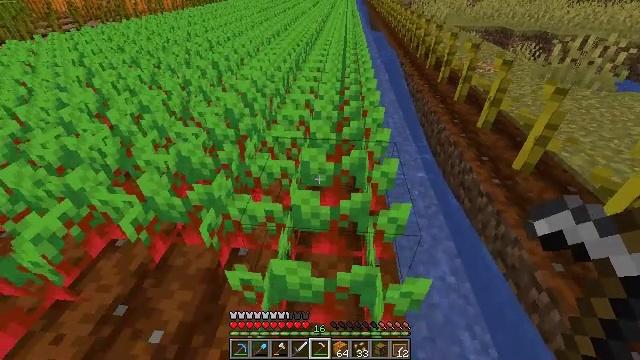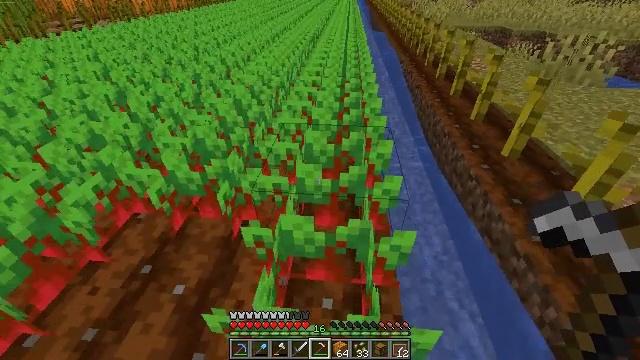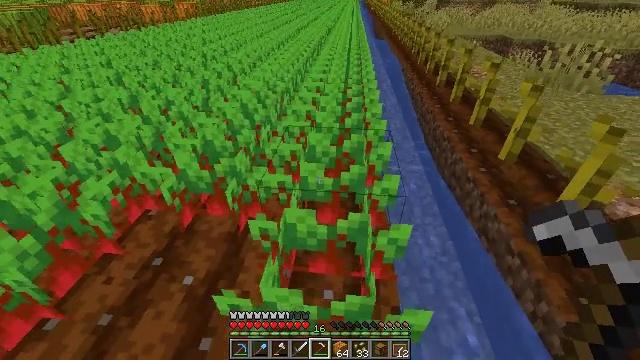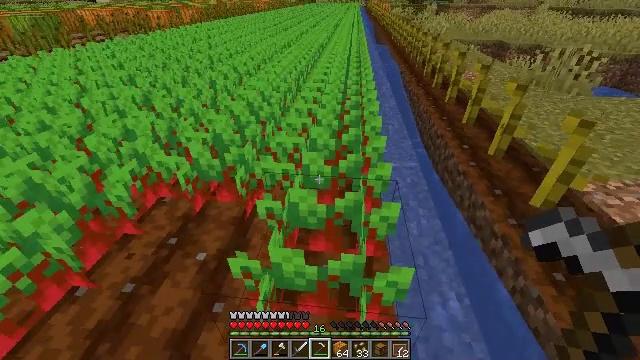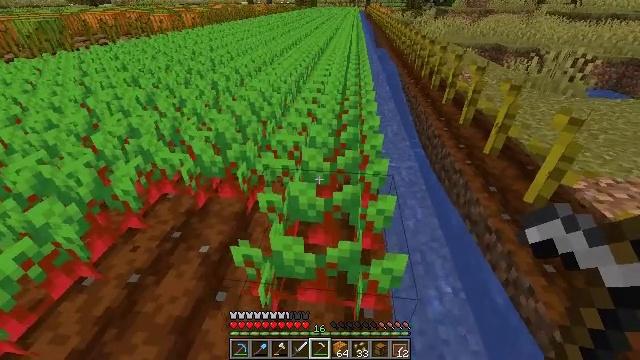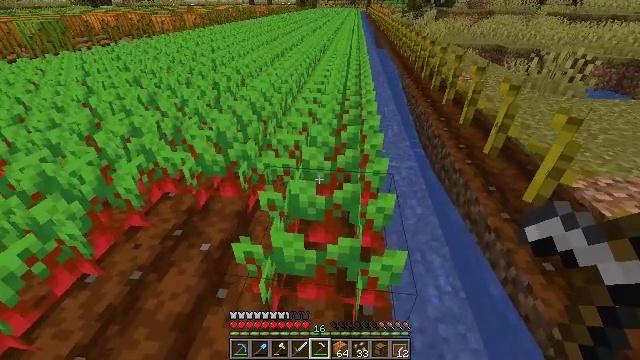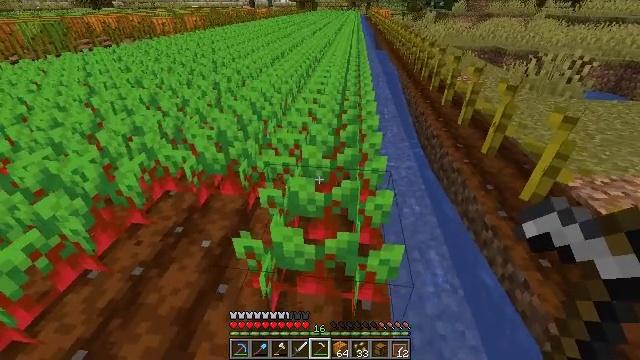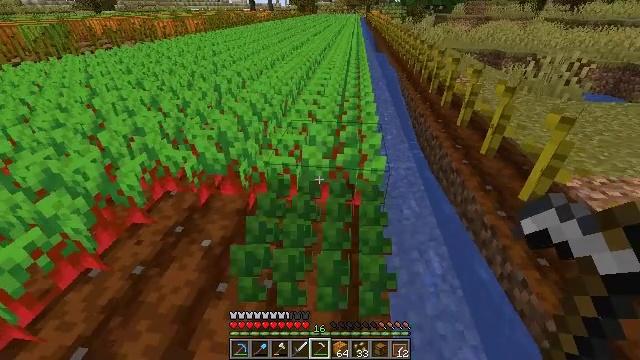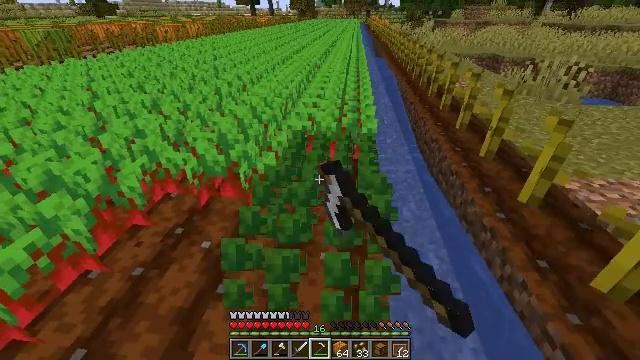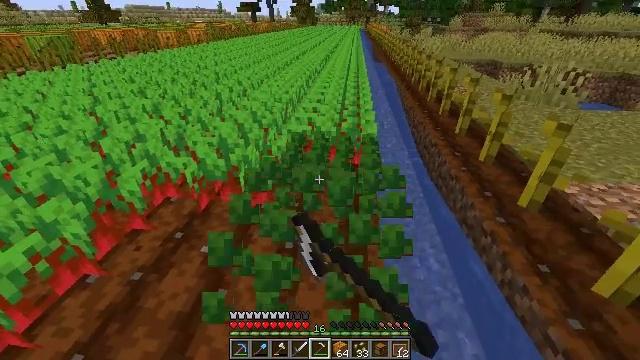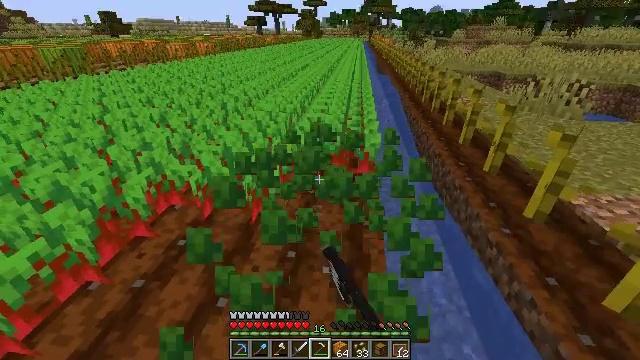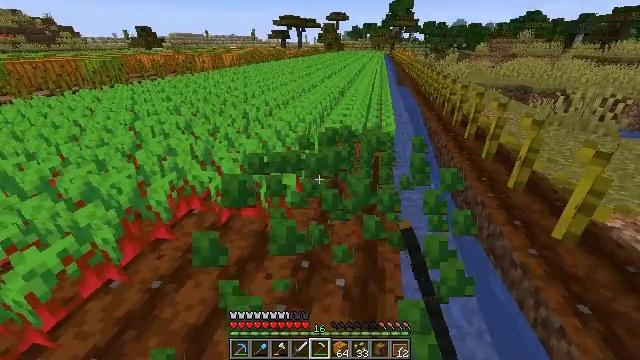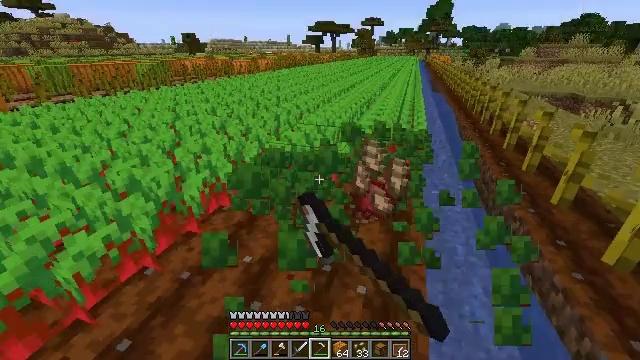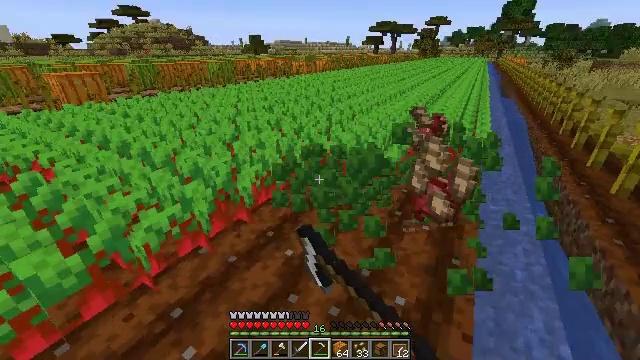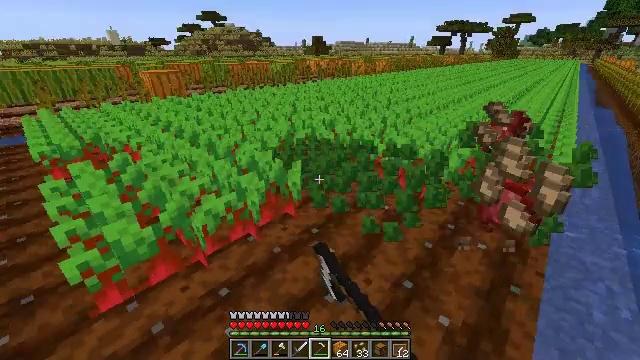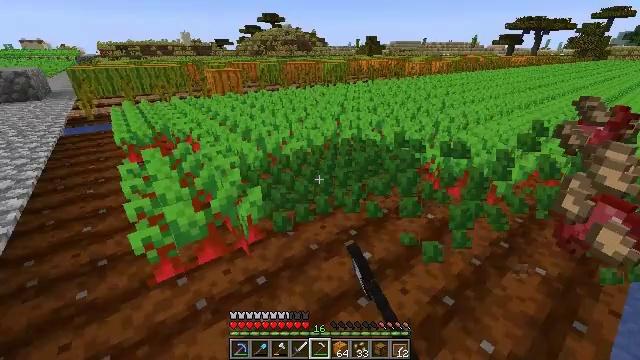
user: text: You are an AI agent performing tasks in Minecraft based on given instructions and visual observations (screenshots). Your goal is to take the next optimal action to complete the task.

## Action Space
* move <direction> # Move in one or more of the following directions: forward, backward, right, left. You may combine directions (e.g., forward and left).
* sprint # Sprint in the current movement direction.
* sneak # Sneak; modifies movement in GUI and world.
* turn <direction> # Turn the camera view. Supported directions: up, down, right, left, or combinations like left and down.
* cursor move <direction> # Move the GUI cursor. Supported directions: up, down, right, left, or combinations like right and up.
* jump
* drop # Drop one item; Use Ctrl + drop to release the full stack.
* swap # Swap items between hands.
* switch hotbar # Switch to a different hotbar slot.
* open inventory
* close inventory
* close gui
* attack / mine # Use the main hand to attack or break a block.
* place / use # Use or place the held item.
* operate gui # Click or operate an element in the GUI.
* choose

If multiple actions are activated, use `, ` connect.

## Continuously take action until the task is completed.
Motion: motion action
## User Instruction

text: Pull up beetroots from the soil.
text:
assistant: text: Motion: move back
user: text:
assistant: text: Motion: move back, turn up
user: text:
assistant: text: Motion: no_op
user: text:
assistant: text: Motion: no_op
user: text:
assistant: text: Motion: no_op
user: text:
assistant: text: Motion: no_op
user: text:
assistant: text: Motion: attack / mine
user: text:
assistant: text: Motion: attack / mine
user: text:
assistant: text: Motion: turn up, attack / mine
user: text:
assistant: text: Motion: turn up, attack / mine
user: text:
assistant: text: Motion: turn left and up, attack / mine
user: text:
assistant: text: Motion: turn left, attack / mine
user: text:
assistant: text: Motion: turn left, attack / mine
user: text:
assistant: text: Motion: turn left, attack / mine
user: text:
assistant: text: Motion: turn left, attack / mine
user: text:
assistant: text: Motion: move left, turn left, attack / mine
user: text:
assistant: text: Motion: move forward and move left, turn left, attack / mine
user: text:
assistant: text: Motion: move forward and move left, turn left, attack / mine
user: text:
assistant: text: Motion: move forward and move left, turn left, attack / mine
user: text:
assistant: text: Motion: move forward and move left, turn left and down, attack / mine
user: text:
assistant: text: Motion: move forward and move left, turn left and down, attack / mine
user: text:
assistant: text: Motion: move forward and move left, attack / mine
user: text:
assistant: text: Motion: move forward and move left, attack / mine
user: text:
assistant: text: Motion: move forward and move left, attack / mine
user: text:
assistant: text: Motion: move forward and move left, turn right, attack / mine
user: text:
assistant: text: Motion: move forward and move left, turn right and up, attack / mine
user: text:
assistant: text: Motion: move forward and move left, turn right and up, attack / mine
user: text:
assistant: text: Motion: move forward and move left, turn right, attack / mine
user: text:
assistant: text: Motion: move forward and move left, turn right, attack / mine
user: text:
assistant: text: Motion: move forward and move left, turn right, attack / mine